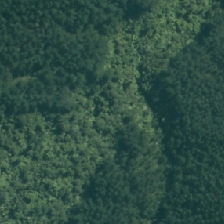
Land cover: manuka_kanuka